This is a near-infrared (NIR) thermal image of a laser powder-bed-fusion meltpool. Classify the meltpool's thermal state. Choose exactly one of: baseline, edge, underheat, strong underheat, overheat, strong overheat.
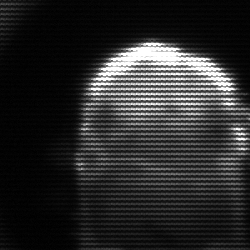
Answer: baseline